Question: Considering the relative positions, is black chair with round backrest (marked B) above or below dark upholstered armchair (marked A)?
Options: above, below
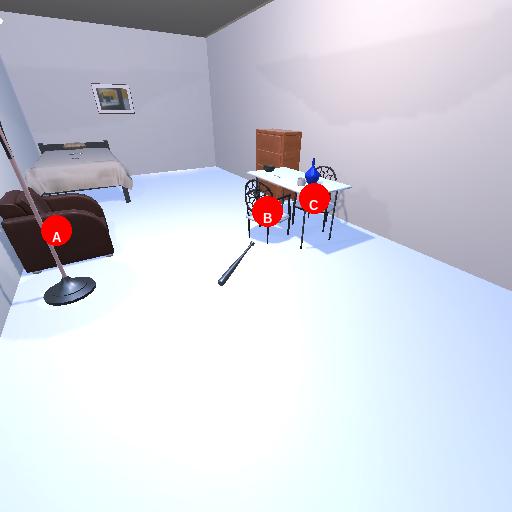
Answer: above